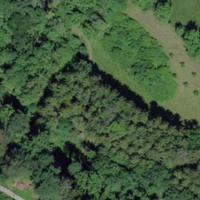
EUNIS habitat code: 41
Species observed at this site:
Fragaria vesca
Mercurialis perennis
Rubus caesius
Cornus sanguinea
Acer pseudoplatanus